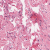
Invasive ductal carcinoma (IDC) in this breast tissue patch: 0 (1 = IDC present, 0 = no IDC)